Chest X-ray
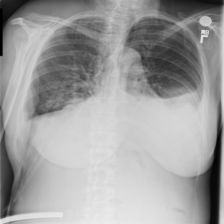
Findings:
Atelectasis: negative
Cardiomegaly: negative
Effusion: negative
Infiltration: negative
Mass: negative
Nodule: negative
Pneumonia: negative
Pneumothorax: negative
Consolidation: negative
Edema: negative
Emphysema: negative
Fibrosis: negative
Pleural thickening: negative
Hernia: negative